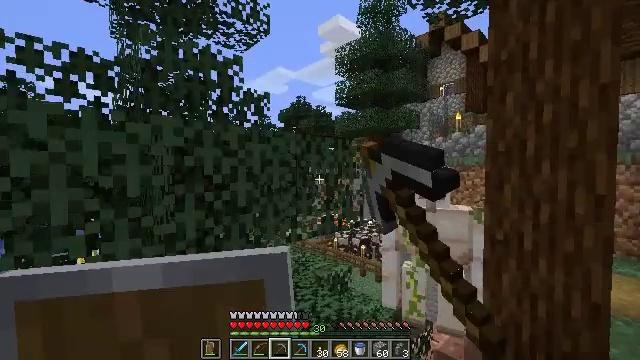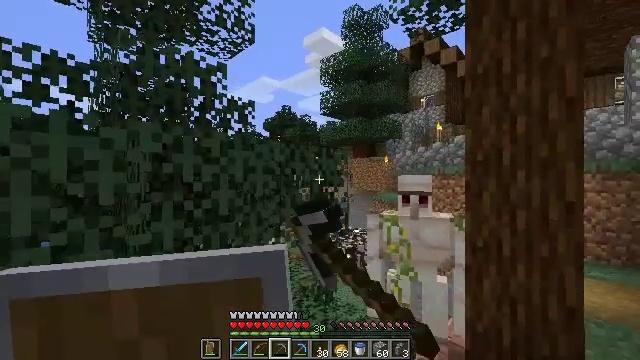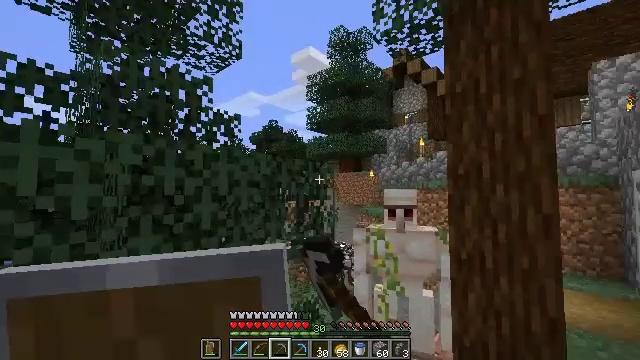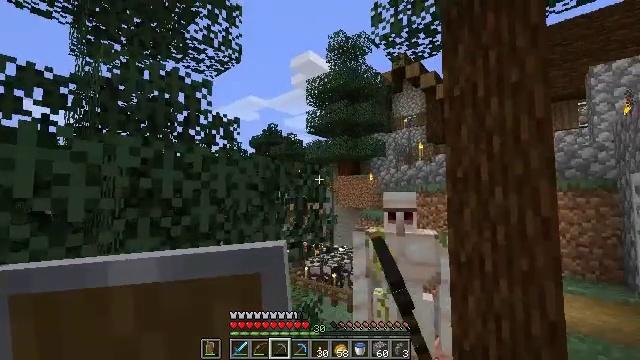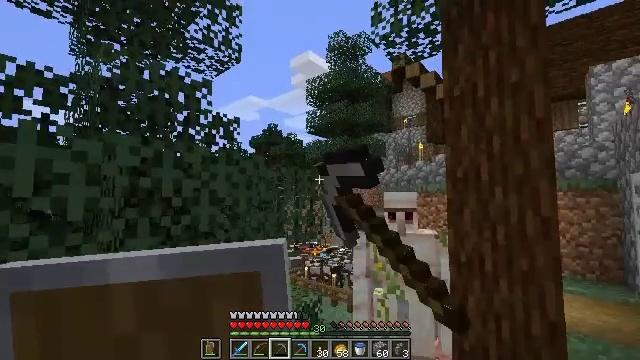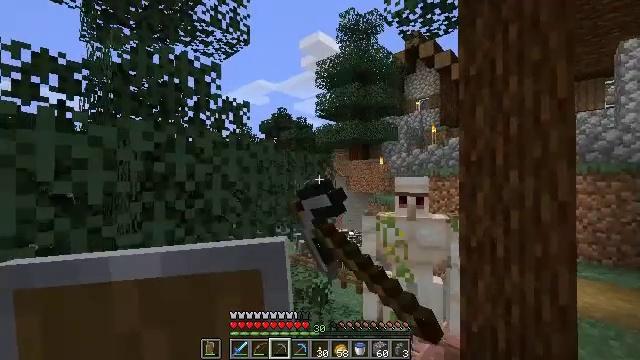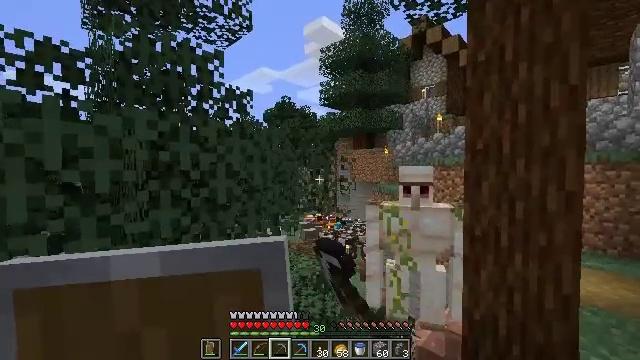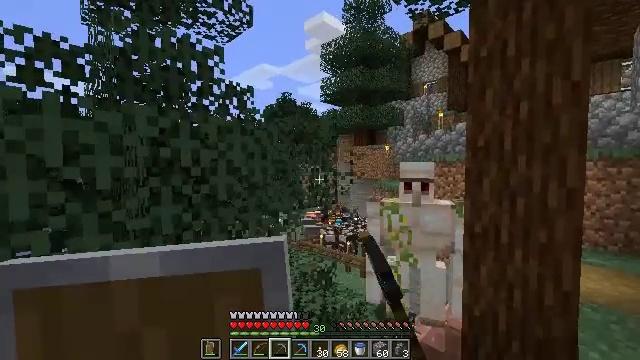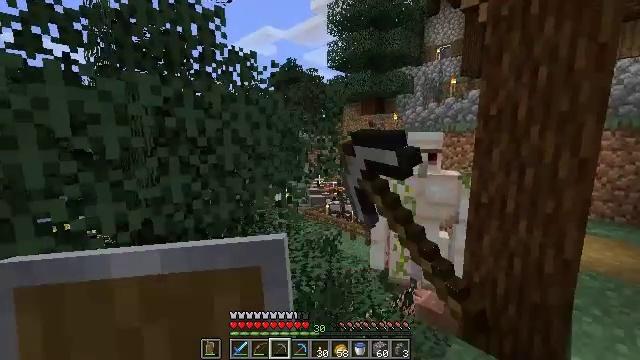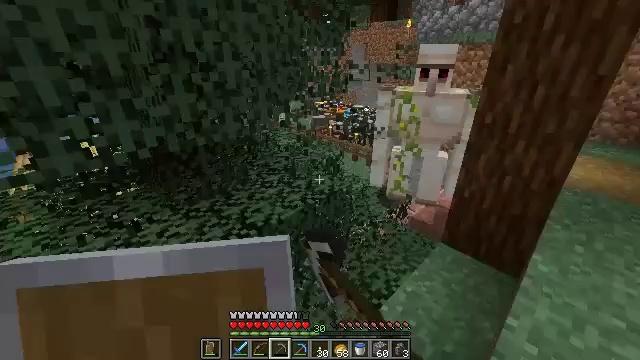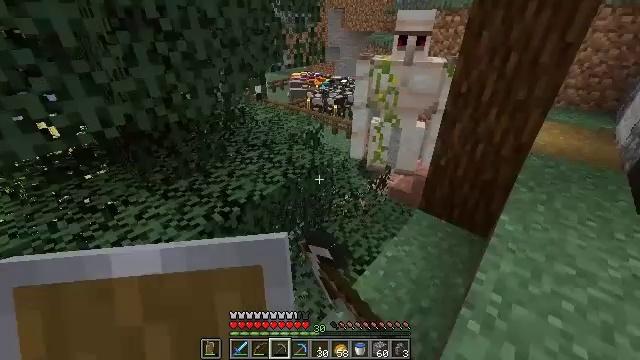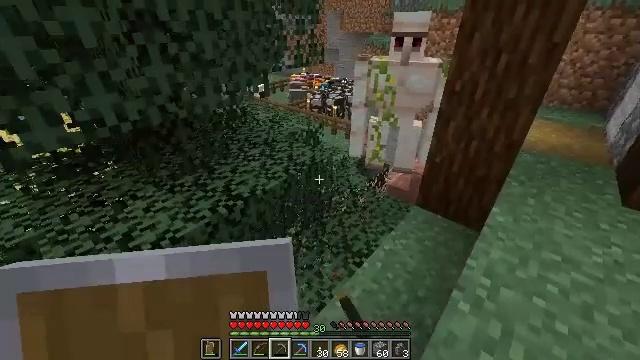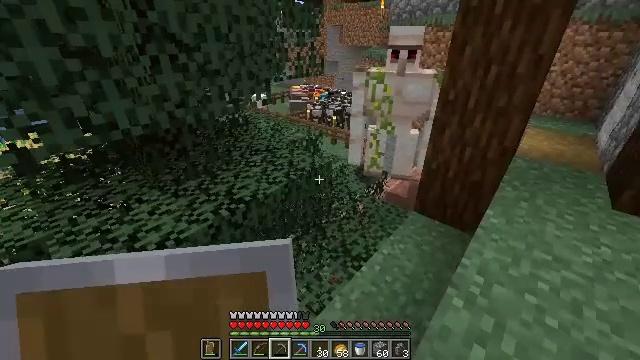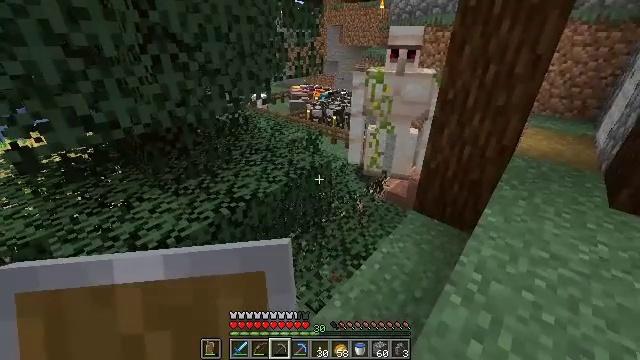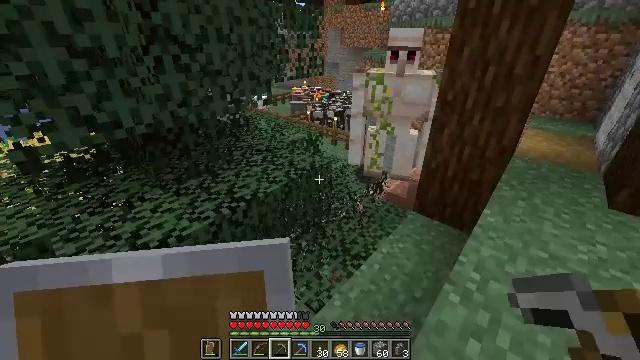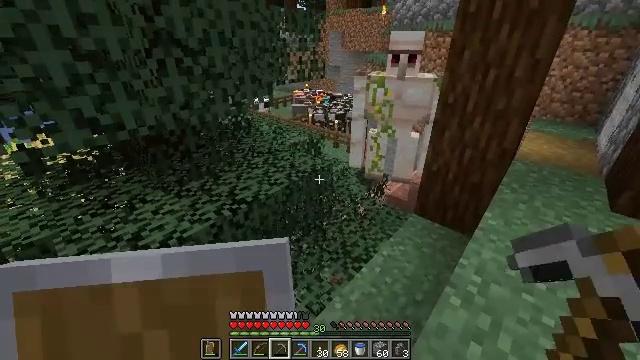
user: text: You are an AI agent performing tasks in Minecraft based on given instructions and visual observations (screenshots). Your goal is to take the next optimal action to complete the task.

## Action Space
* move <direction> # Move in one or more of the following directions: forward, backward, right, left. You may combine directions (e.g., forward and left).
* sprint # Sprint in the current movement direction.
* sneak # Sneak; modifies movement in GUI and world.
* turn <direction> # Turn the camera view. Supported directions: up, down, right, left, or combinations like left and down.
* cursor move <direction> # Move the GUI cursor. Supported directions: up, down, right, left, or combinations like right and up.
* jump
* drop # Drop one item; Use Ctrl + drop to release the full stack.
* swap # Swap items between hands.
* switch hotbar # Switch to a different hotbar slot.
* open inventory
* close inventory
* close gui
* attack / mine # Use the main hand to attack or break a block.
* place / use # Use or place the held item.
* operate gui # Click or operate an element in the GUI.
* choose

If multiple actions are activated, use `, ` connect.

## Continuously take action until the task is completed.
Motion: motion action
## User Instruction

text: Gather spruce leaves to collect foliage.
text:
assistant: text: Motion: turn right and up, attack / mine
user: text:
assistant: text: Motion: turn right and up, attack / mine
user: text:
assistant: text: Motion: attack / mine
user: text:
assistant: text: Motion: attack / mine
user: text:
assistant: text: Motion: turn left and down, attack / mine
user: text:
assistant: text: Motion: turn down, attack / mine
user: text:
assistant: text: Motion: attack / mine
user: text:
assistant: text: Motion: turn left and down, attack / mine
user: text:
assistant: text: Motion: move back, turn down, attack / mine
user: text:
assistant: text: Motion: move back, turn right and down
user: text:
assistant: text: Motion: no_op
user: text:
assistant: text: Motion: turn up
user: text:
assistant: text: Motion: no_op
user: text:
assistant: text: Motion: no_op
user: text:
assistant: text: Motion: no_op
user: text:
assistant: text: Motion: attack / mine
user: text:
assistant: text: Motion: attack / mine
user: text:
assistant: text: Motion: attack / mine
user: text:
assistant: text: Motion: attack / mine
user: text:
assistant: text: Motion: attack / mine
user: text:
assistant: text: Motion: attack / mine
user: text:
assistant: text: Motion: attack / mine
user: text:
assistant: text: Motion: attack / mine
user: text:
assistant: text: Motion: attack / mine
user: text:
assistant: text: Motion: attack / mine
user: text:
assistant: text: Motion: attack / mine
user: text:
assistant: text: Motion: no_op
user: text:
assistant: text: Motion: no_op